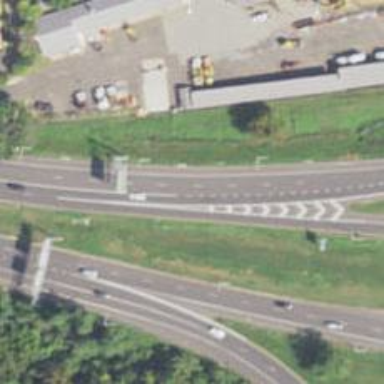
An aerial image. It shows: Motorway junction.